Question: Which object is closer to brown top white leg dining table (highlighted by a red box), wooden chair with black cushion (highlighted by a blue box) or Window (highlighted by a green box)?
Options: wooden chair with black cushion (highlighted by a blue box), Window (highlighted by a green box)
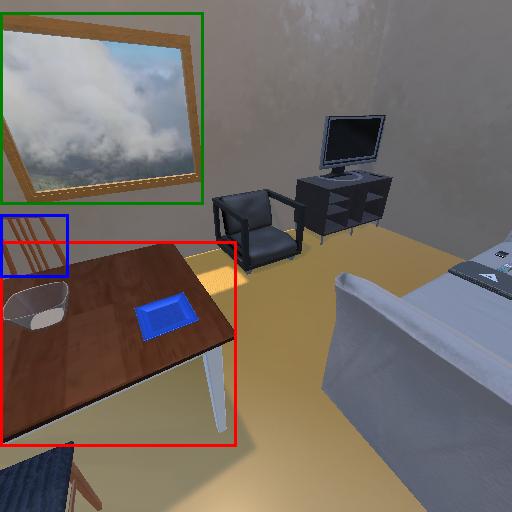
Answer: wooden chair with black cushion (highlighted by a blue box)